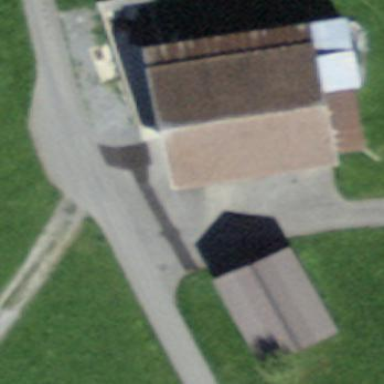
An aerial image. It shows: Rural barn.